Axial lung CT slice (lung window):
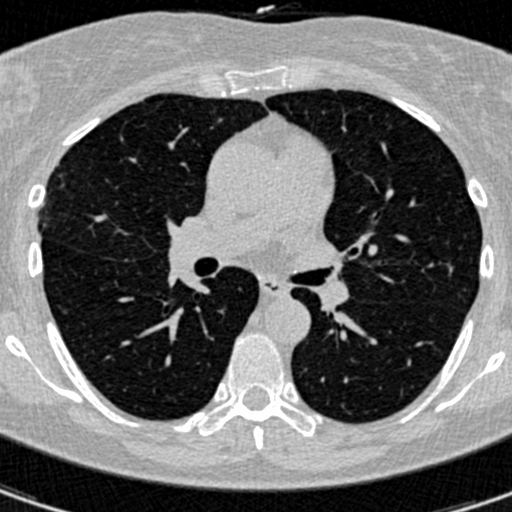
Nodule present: no